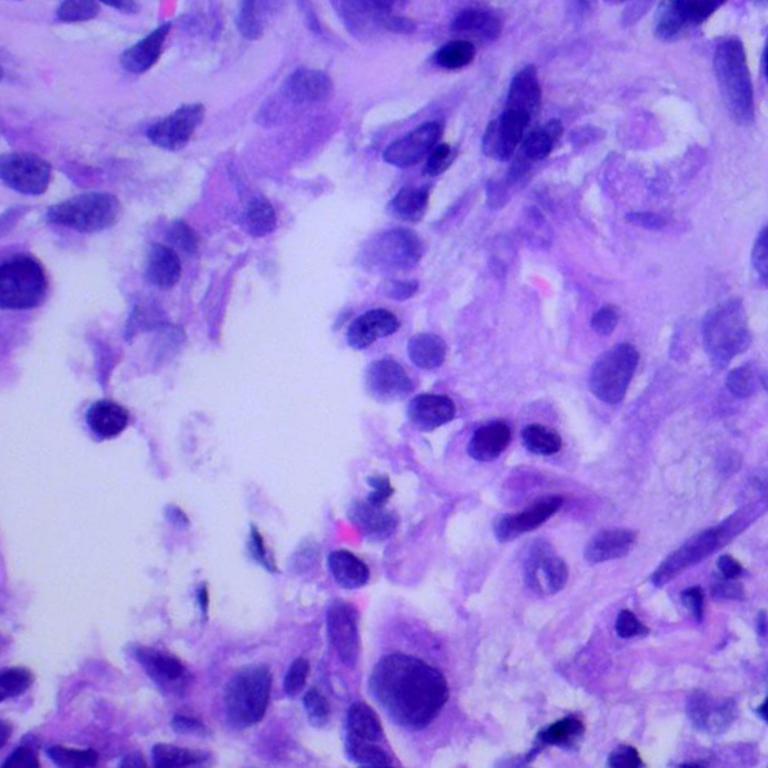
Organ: lung
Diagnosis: adenocarcinomas